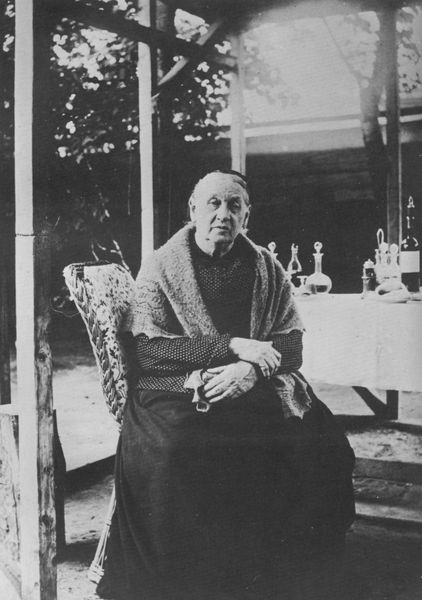
Titel: Die Njanja (Kindermädchen), eine Person von zentraler Bedeutung in Familie und Haushalt
Künstler: Russischer Photograph
Schlagwörter: baum, blätter, laub, schatten, umhang, weiß, bäume, sitzen, frau, grau, hintergrund, holz, kleid, licht, schwarz, stuhl, tisch, blick, dame, haus, park, schal, tuch, alt, flaschen, alte, augen, kleidung, mensch, bildnis, hände, portrait, porträt, tischdecke, tischtuch, sonne, pose, sessel, schuppen, garten, polster, balken, stufen, foto, fotografie, photographie, punkte, loggia, veranda, gerüst, likör, schwarzweiß, posieren, photo, sessek, schultertuch, adern, ständer, pavillon, cape, laube, karaffen, gartenlaube, umschlagtuch, lichtbild, flacons